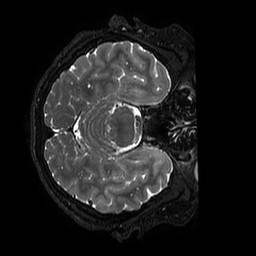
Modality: T2w
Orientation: axial
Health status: ill
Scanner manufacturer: philips
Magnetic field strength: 3 T
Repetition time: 2.5 s
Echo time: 0.331 s